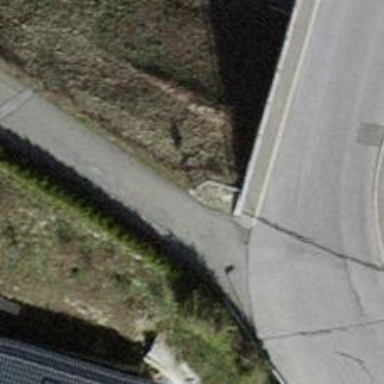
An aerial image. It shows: Dead-end street sign.